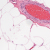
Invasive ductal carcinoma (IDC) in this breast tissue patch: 0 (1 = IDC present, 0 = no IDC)